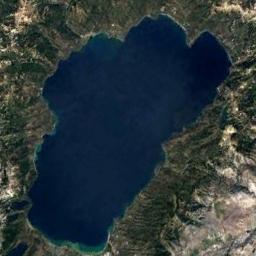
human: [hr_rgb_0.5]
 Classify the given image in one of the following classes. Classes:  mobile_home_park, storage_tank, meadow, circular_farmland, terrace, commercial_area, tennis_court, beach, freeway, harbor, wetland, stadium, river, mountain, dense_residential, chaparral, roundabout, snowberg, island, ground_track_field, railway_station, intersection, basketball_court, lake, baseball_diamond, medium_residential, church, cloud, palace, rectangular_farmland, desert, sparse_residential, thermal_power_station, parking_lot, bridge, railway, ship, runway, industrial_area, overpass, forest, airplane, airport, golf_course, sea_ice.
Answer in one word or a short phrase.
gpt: lake